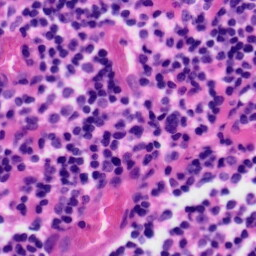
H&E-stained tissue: Tonsil